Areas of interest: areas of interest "Logistics and Express Delivery"
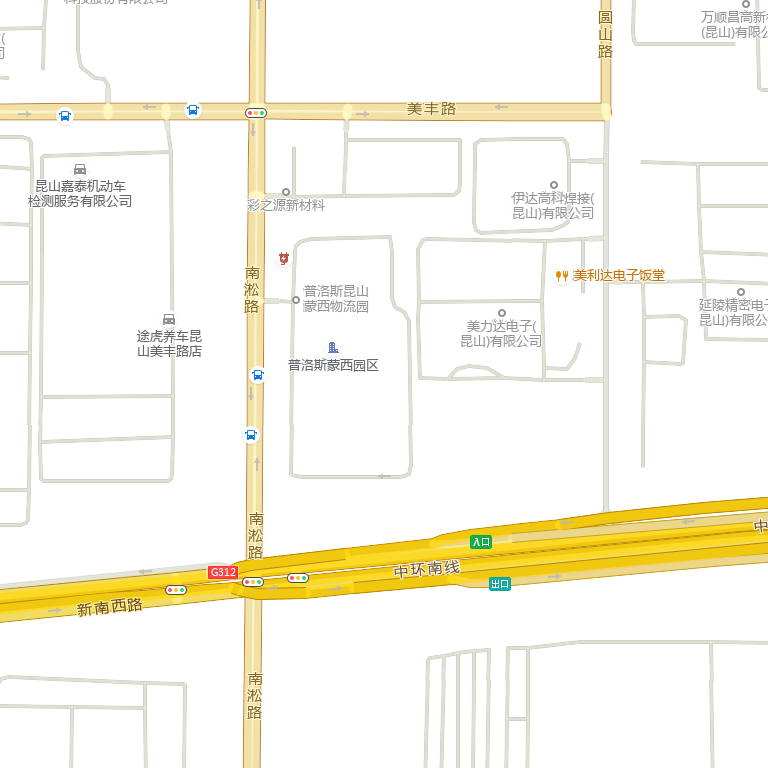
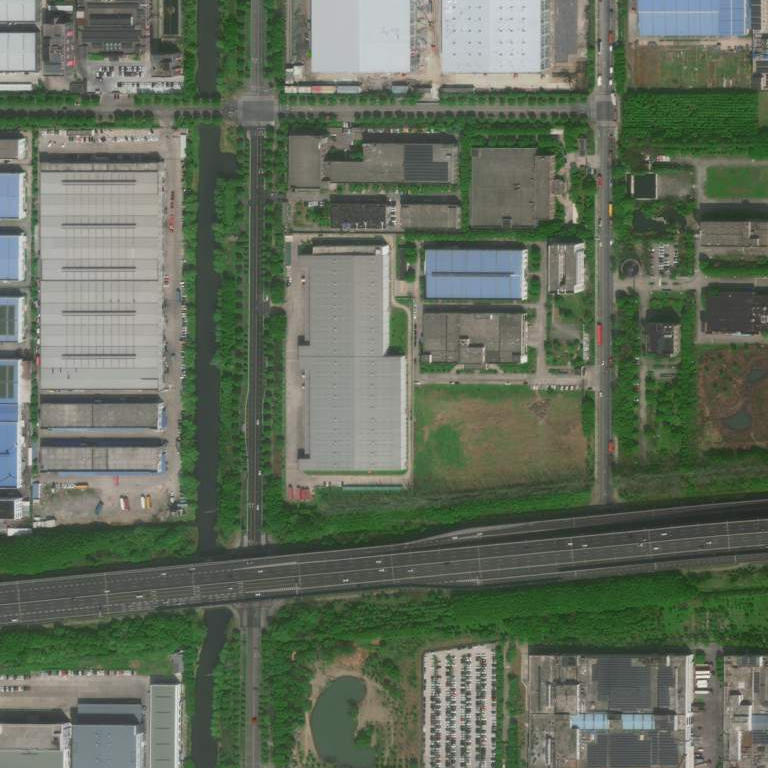